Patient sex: M
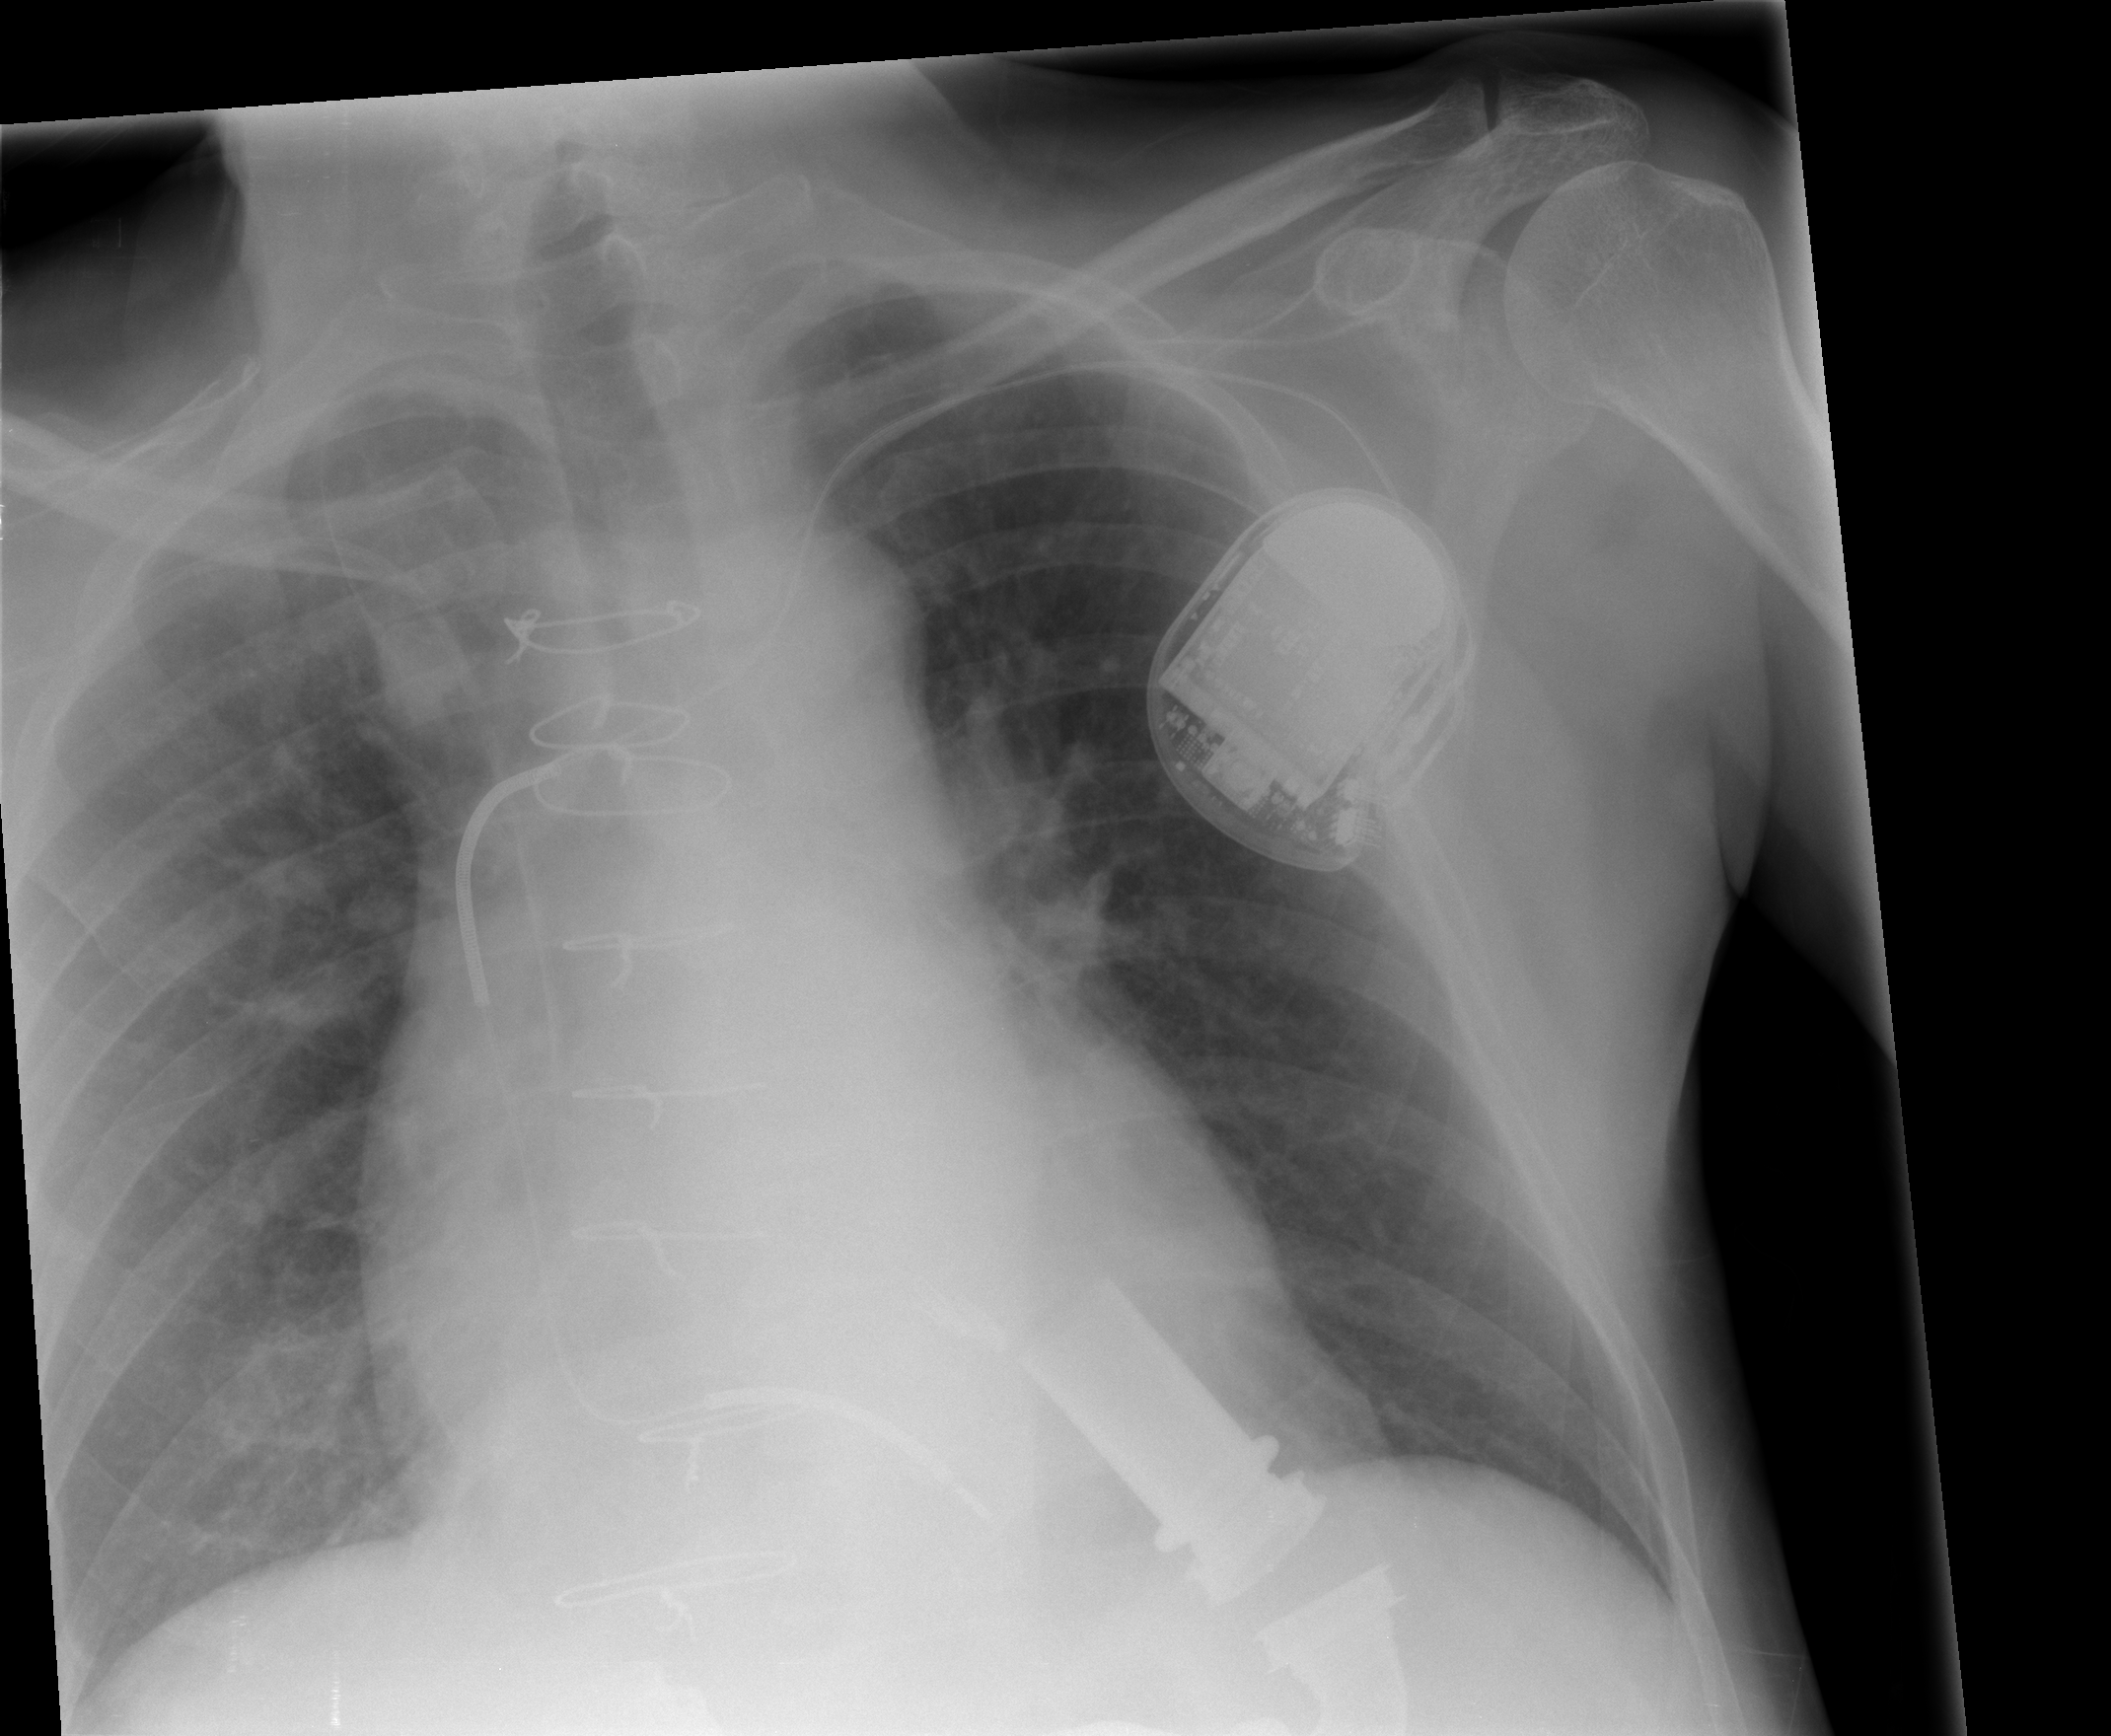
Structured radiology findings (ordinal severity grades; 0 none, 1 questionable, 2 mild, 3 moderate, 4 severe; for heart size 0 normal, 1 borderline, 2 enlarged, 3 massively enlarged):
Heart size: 2
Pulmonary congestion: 0
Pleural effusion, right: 0
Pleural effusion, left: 0
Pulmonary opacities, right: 2
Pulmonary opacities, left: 1
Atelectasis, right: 0
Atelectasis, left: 0